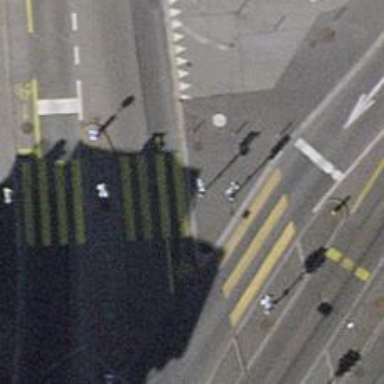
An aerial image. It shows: Kerb barrier.